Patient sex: M
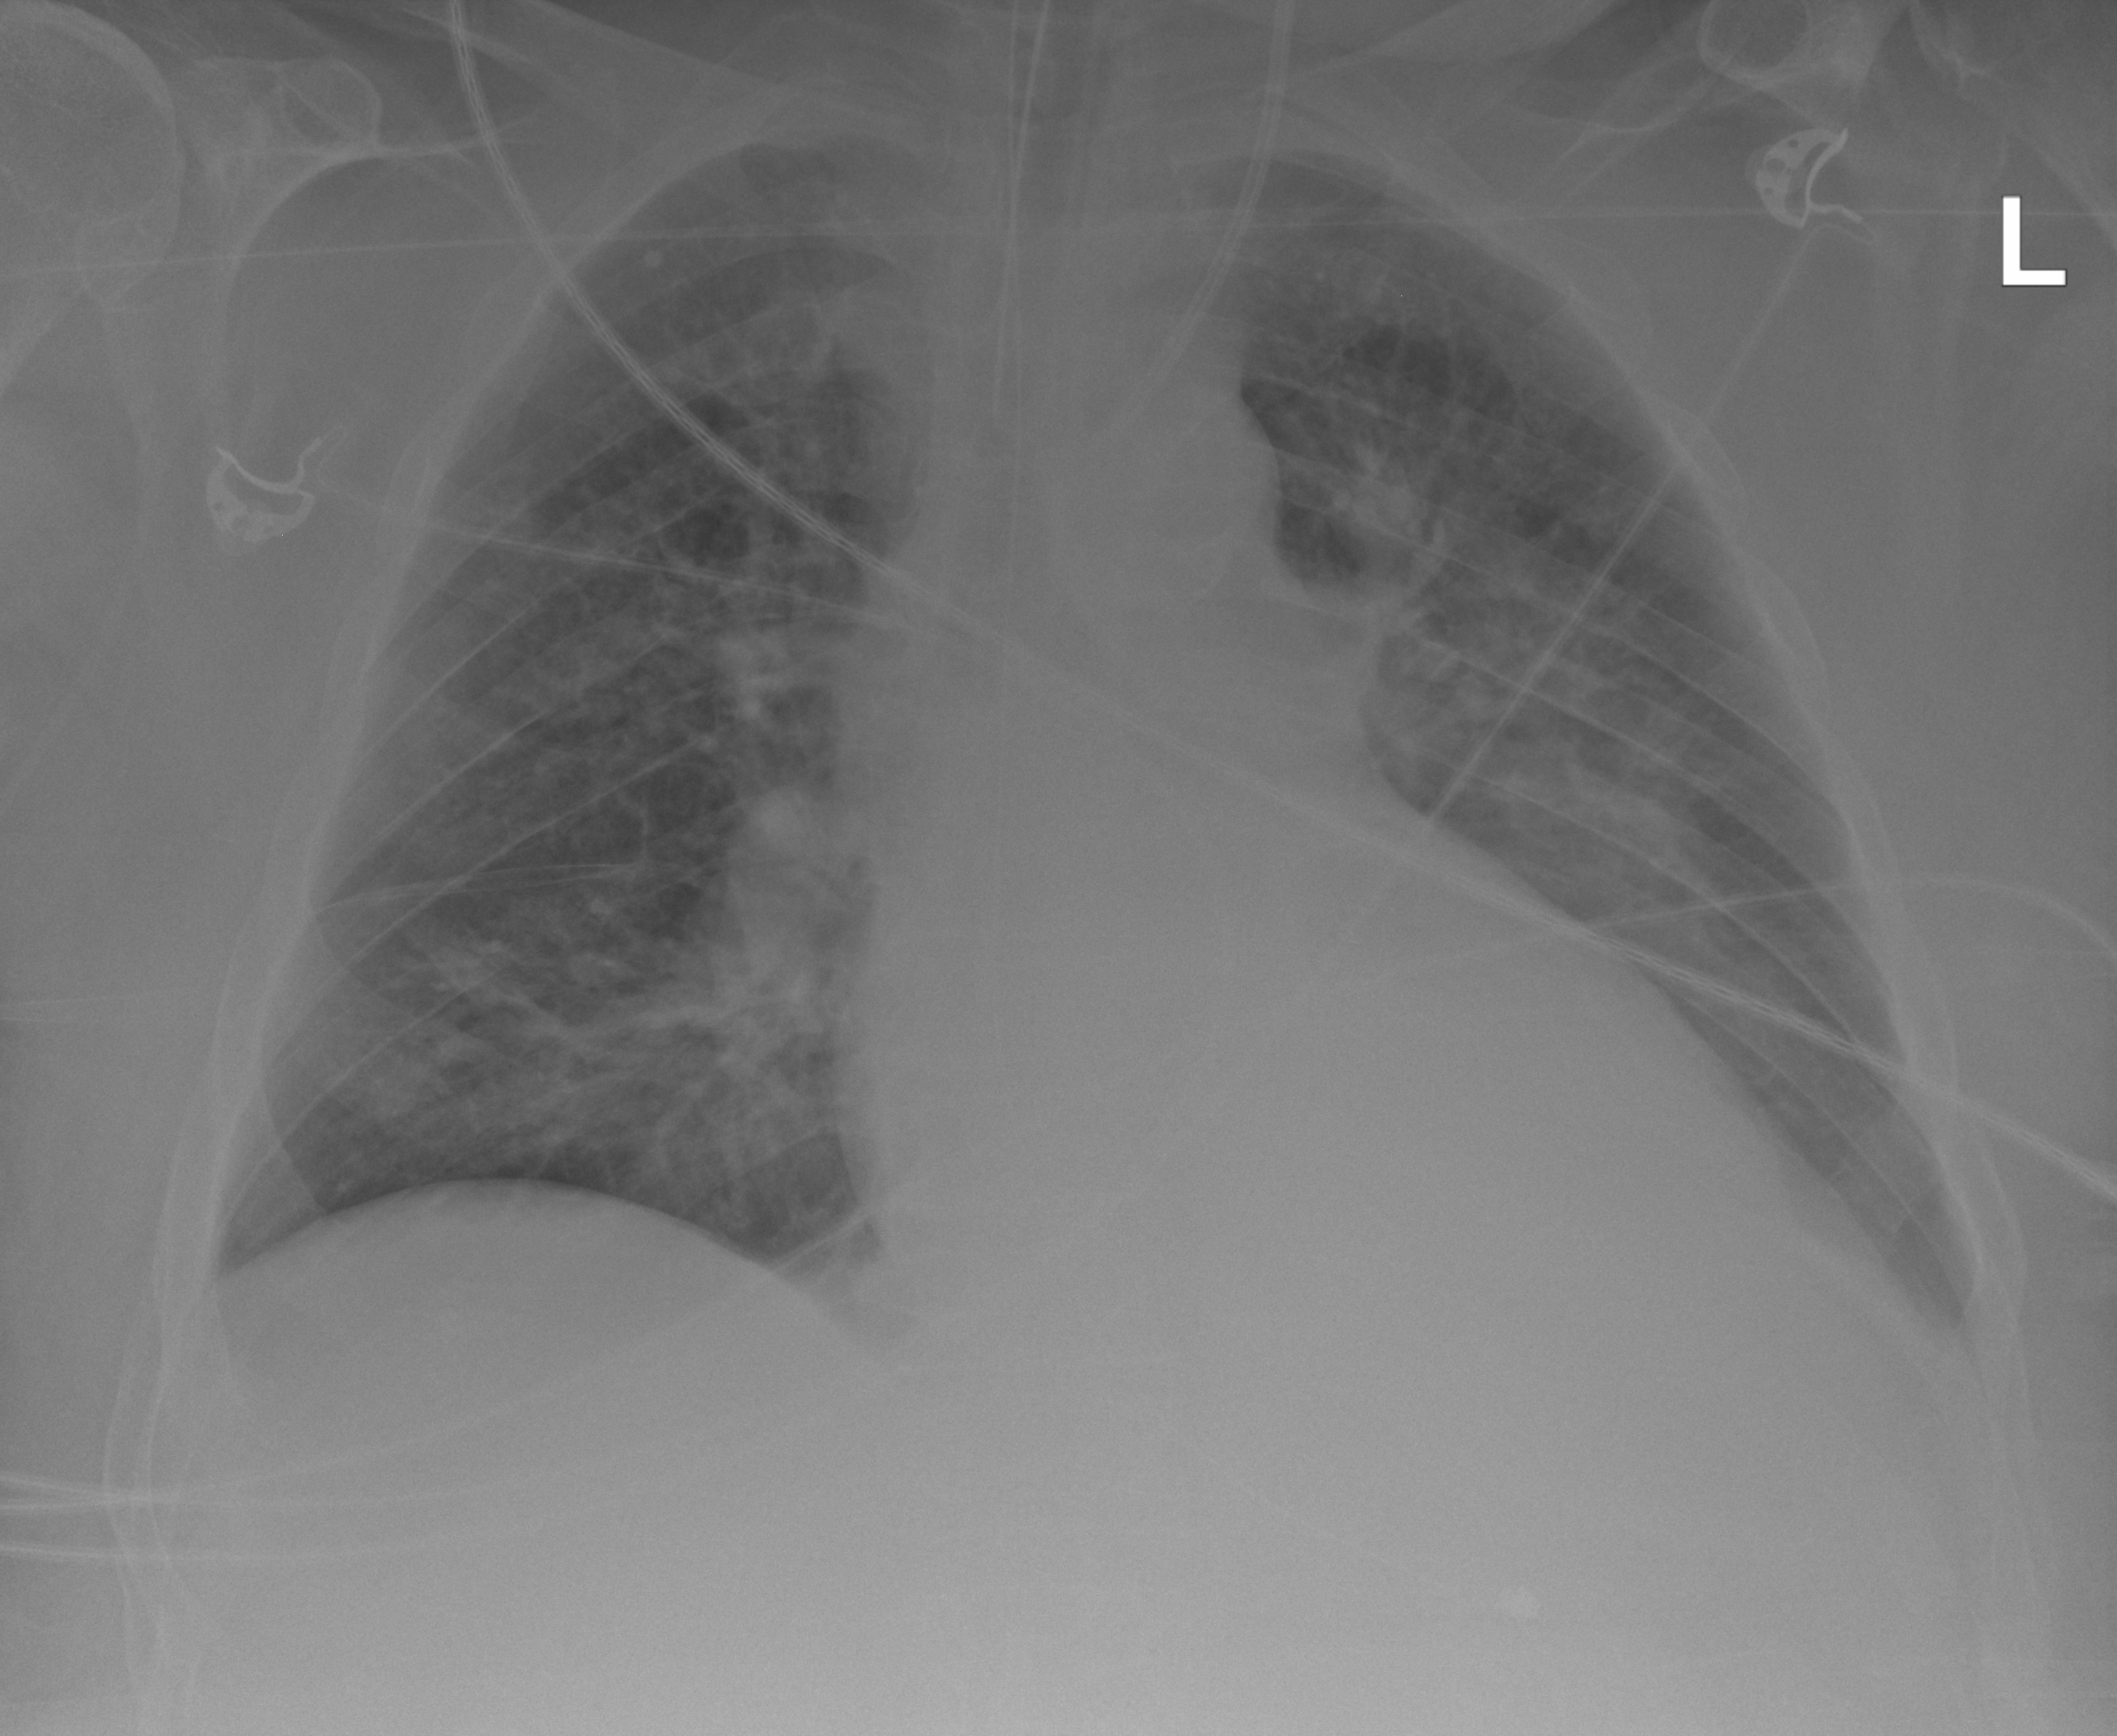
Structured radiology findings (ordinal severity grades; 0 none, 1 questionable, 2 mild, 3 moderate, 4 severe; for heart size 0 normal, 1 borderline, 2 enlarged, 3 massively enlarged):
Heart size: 1
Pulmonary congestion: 2
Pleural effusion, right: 0
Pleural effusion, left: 0
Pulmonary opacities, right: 0
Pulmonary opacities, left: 0
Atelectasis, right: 2
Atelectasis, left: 2